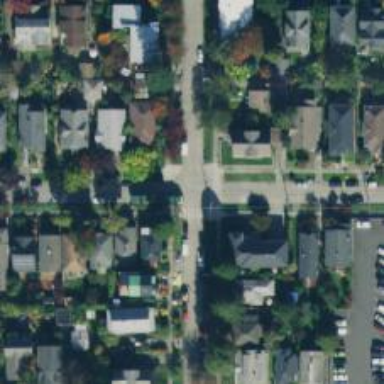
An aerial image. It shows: Residential road with separate sidewalk.